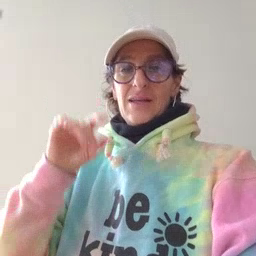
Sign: find